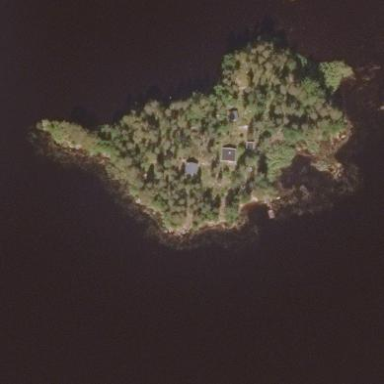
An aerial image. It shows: Islet surrounded by woodland.